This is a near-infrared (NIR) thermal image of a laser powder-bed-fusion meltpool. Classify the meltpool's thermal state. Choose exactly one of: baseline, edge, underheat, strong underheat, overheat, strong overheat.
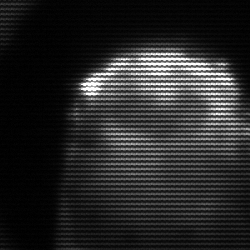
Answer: edge